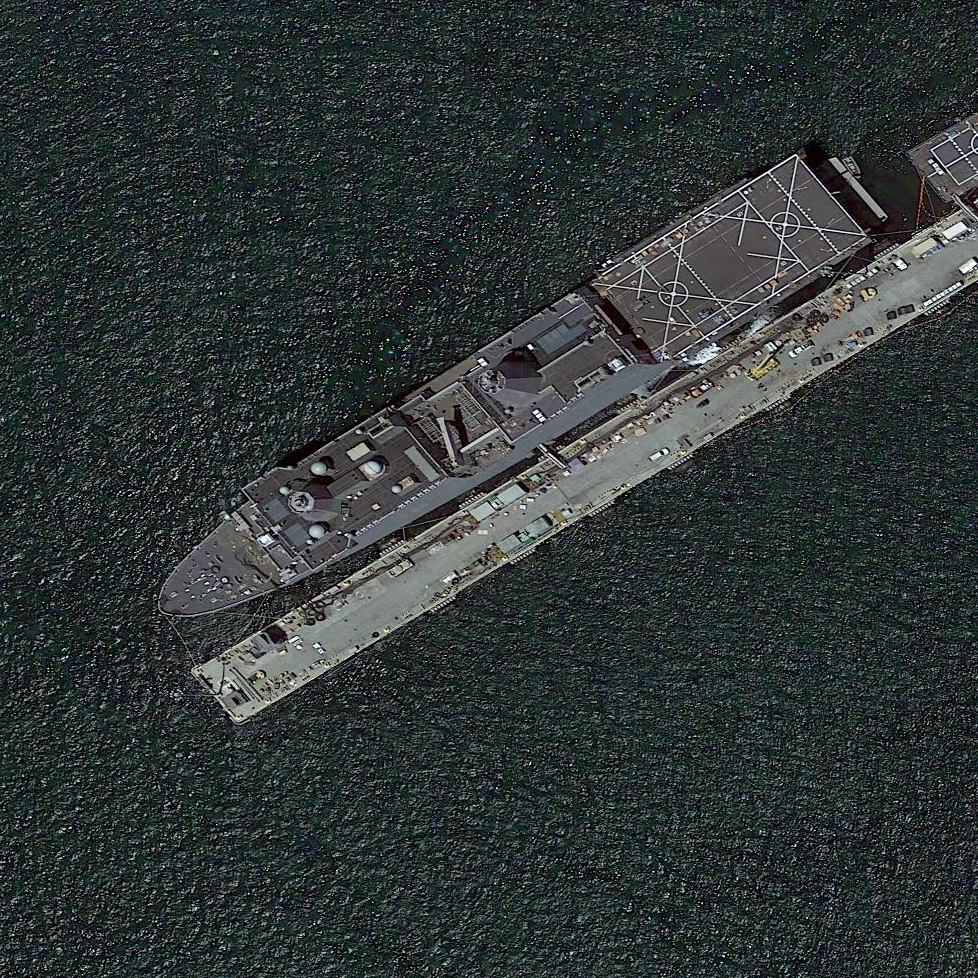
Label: combat